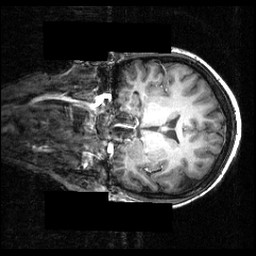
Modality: T1w
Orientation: coronal
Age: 20
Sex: female
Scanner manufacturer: siemens
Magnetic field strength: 3.951 T
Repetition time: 1.5 s
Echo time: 0.00335 s